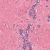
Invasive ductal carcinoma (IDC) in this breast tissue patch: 0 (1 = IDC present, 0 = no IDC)